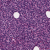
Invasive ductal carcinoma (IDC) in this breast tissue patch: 1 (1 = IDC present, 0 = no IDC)